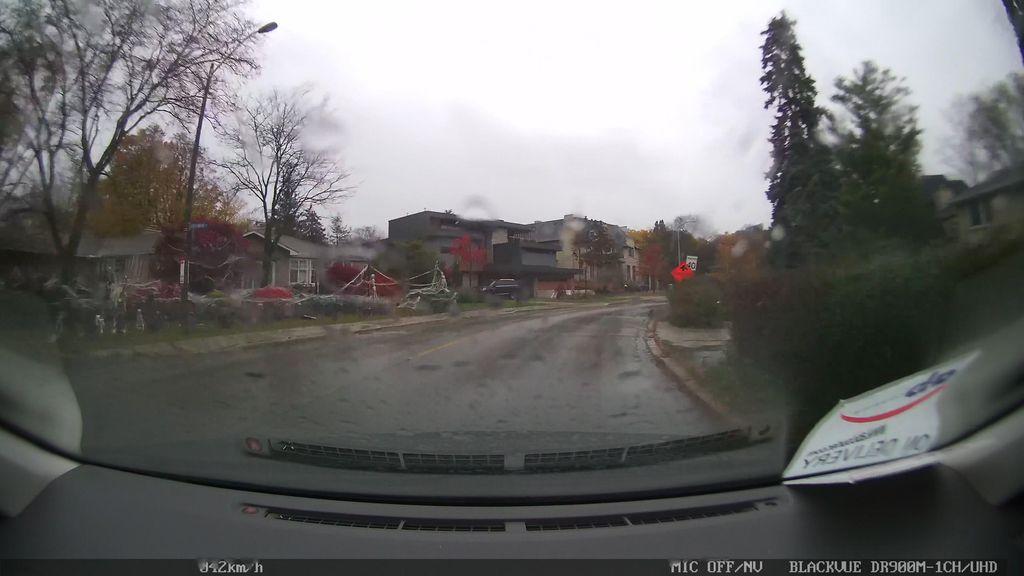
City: toronto